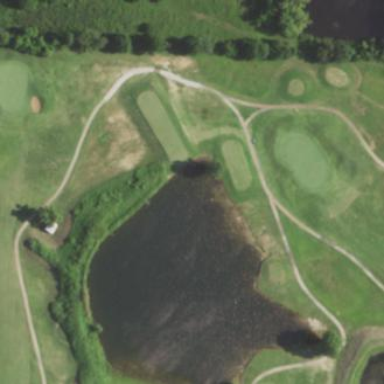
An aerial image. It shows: Area with grass used as rough in golf course.